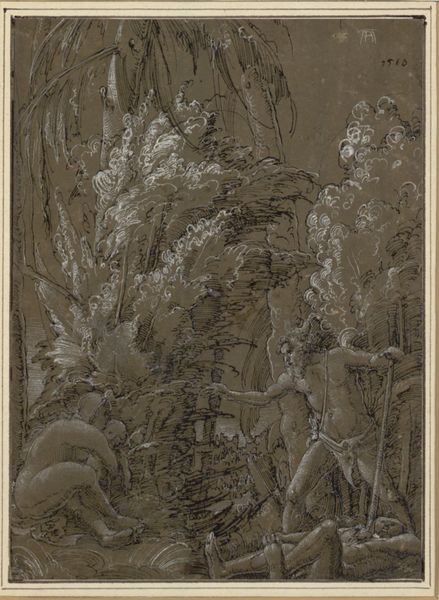
Titel: Wilde Leute-Familie
Künstler: Albrecht Altdorfer
Standort: Wien
Institution: Albertina, Wien
Schlagwörter: baum, berg, blätter, dunkel, gemälde, kampf, laub, lendenschurz, mann, nackt, weiß, bäume, landschaft, menschen, braun, frau, grau, hell, schwarz, skizze, zeichnung, gras, tuch, bart, arm, faru, leiche, rahmen, silber, tot, toter, natur, schilf, strauch, wind, busch, sträucher, kind, mutter, personen, blatt, pflanzen, wald, stock, umrandung, beine, liegen, schlafen, stab, fels, linien, baby, rand, figuren, farn, palme, tusche, dunkelgrau, lendentuch, linie, lichtung, druck, radierung, stich, mythologie, unterhose, götter, pan, speer, töten, dürer, zorn, schutz, ritzen, dschungel, albrecht dürer, im arm, gehöht, umrandet, sper, spieß, weiss gehöht, klind, süster, ätzen, 1510, #frau